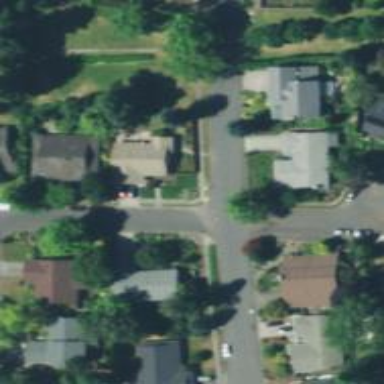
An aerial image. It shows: Residential road with sidewalk on the left side.